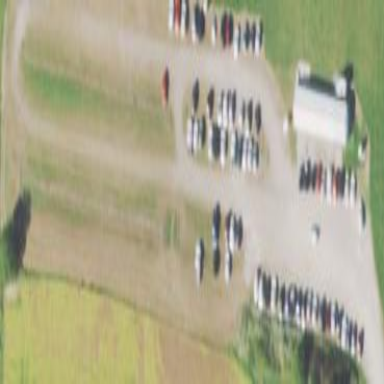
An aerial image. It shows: Parking area with gravel surface.